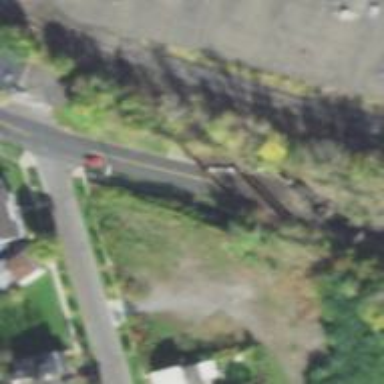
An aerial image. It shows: Abandoned railway.